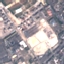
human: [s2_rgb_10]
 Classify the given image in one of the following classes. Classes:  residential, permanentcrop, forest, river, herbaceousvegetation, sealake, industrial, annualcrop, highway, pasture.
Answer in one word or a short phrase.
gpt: Industrial